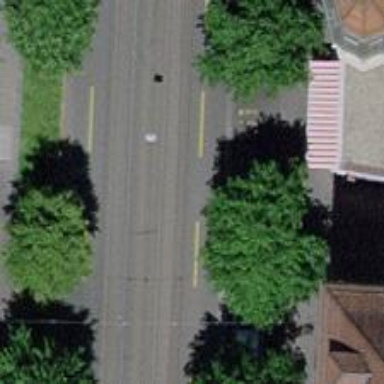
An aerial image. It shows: Tram level crossing on railway.